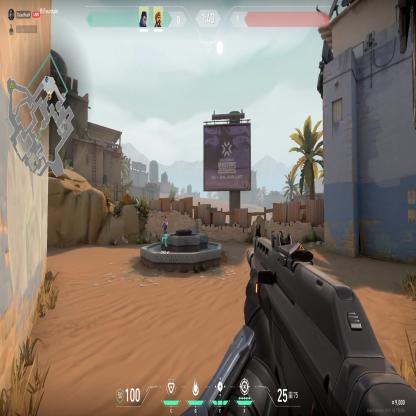
Label: teammate